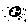
Label: moon